Question:
How to achieve the <URL>
similar to <URL>, therefore it probably needs to be some call exactly like 'win32gui' does.
Obviously I haven't tried anything, because I have no clue where to begin, so even some ideas might help.
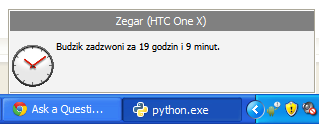
Answer: Xorg is the way. If you don't have that, happy searching further.
Basically, you can call this command:
'''
xprop -name <unique window name> -f _NET_WM_STATE 32a -set _NET_WM_STATE _NET_WM_STATE_SKIP_TASKBAR
'''
or
'''
xprop -id <window id> -f _NET_WM_STATE 32a -set _NET_WM_STATE _NET_WM_STATE_SKIP_TASKBAR
'''
to remove something from taskbar and the window managers should respect that.
Ubuntu's Unity is something special, so if you have multiple windows stacked on a single taskbar icon it either ignores that command, or it already used the command, to stack the icons into that single icon with little arrows on the sides.
I still haven't found the way how to hide that. Feel free to ping me.